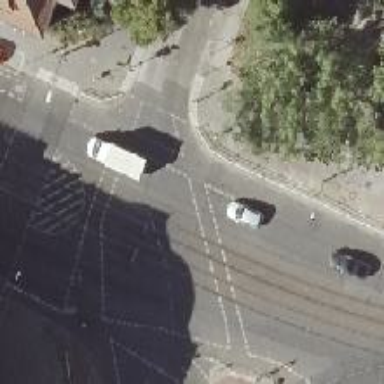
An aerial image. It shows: Tram crossing on the railway.